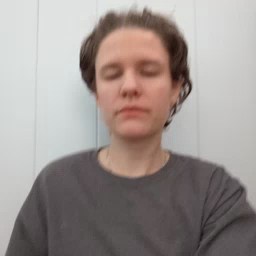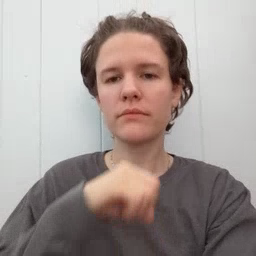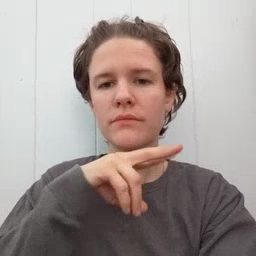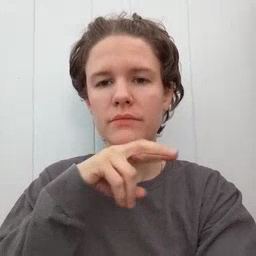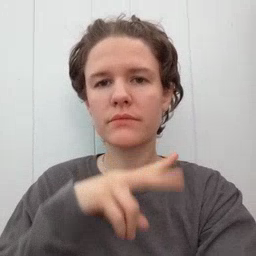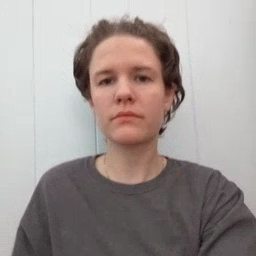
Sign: frog